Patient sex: M
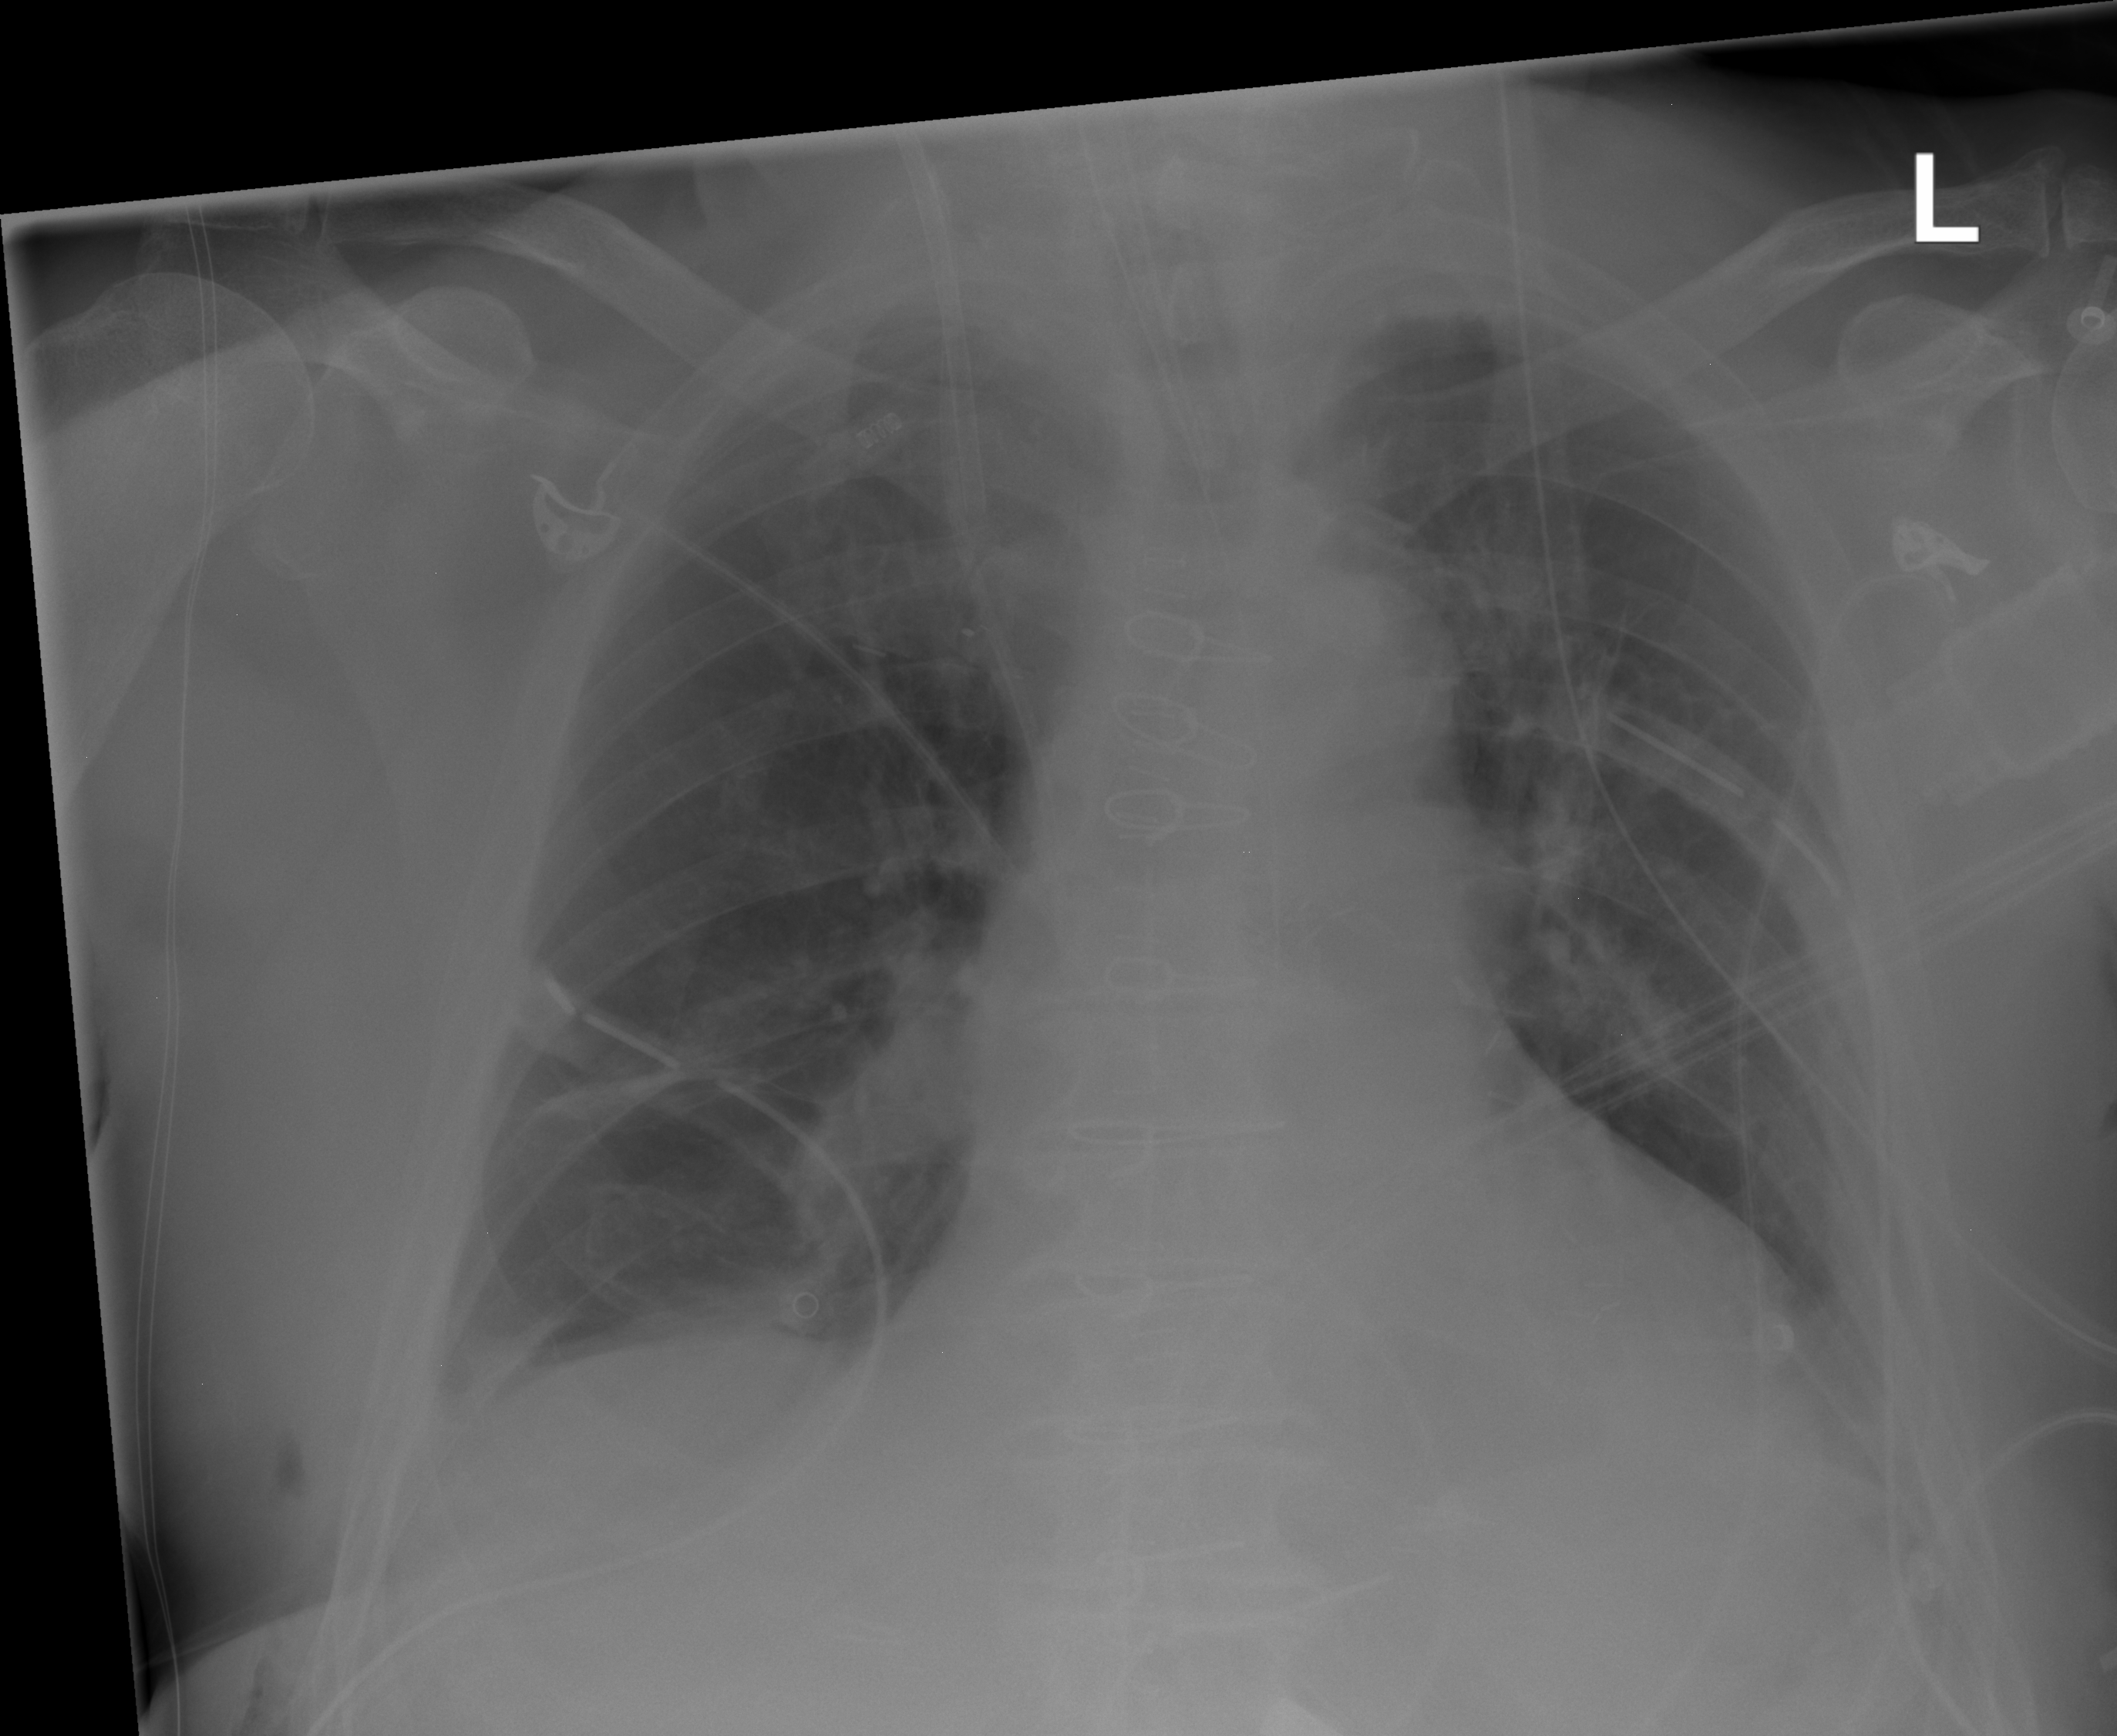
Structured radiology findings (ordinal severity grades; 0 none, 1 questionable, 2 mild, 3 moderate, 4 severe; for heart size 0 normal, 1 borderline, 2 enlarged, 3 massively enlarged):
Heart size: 0
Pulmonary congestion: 0
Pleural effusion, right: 0
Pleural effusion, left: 1
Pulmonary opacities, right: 0
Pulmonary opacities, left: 0
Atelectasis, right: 0
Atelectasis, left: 1